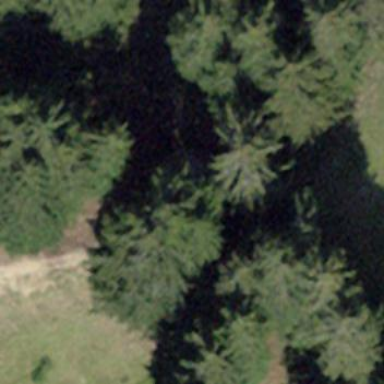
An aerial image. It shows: Forest area.